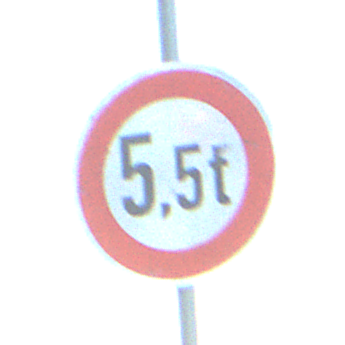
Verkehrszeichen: TatsaechlicheMasse
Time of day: SunriseSunset
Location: Outdoor (Nature)
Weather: Clear
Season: Winter
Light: Natural